A scalogram (wavelet time-scale view) of one vibration snapshot from a rotating machine is shown. Classify the rotor condition as one of: normal, misalignment, unbalance, looseness.
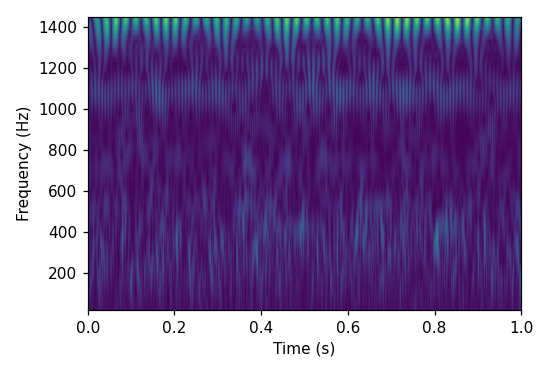
Answer: unbalance